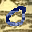
Label: 0